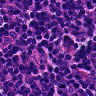
Metastatic tissue present: no